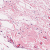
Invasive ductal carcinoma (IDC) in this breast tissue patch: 0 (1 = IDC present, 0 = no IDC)